Question: After installation of the Update 3 for Delphi XE2 I get the following error and the IDE does not want to start.

I tried installing the standard Delphi XE2 with Update 1 and the problem persists. Do you have any idea what is causing this?
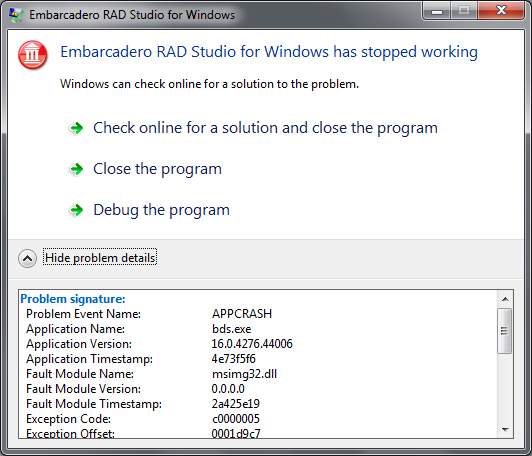
Answer: It looks like the file got corrupted somehow. I just checked my Win 7 64-bit Pro, and there are two copies of 'msimg32.dll' found, 1 each in System32 and SysWOW64, both dated 7/13/2009 and version 6.1.7600.16385. So it appears they haven't been updated recently.
The actual error message you're getting is related to 'access denied', and the second one is 'DLL initialization failed', which is probably a result of the first one; the IDE isn't loading because the DLL can't be loaded.
My only suggestions are: 1) open a support case with <URL> reinstall Delphi from scratch, run it once to create registry entries, and then reinstall Update 3. I don't think anyone here is going to be much help; I'm not finding anything in searches related to Update 3 and this dll, so it seems to be just you having the issue.